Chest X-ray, PA view. Patient: 76 years old, sex F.
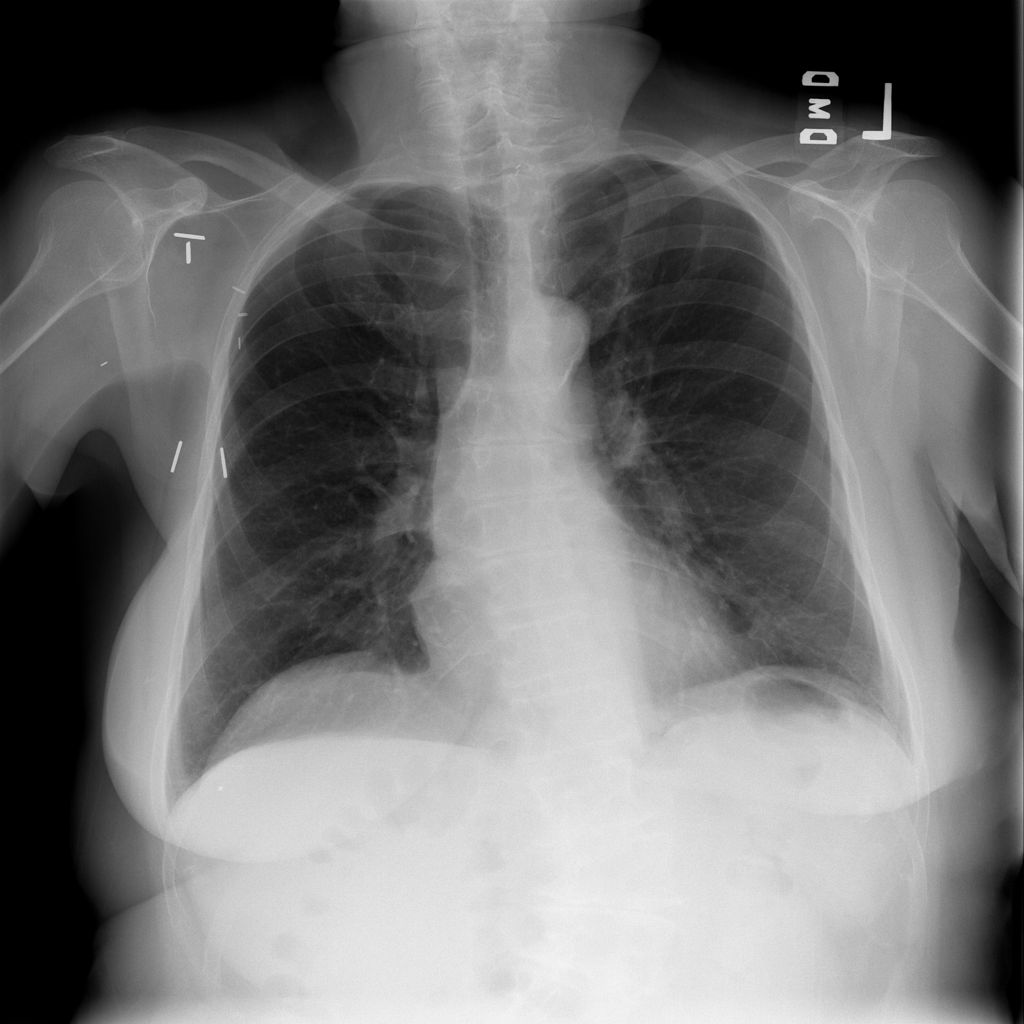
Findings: No Finding